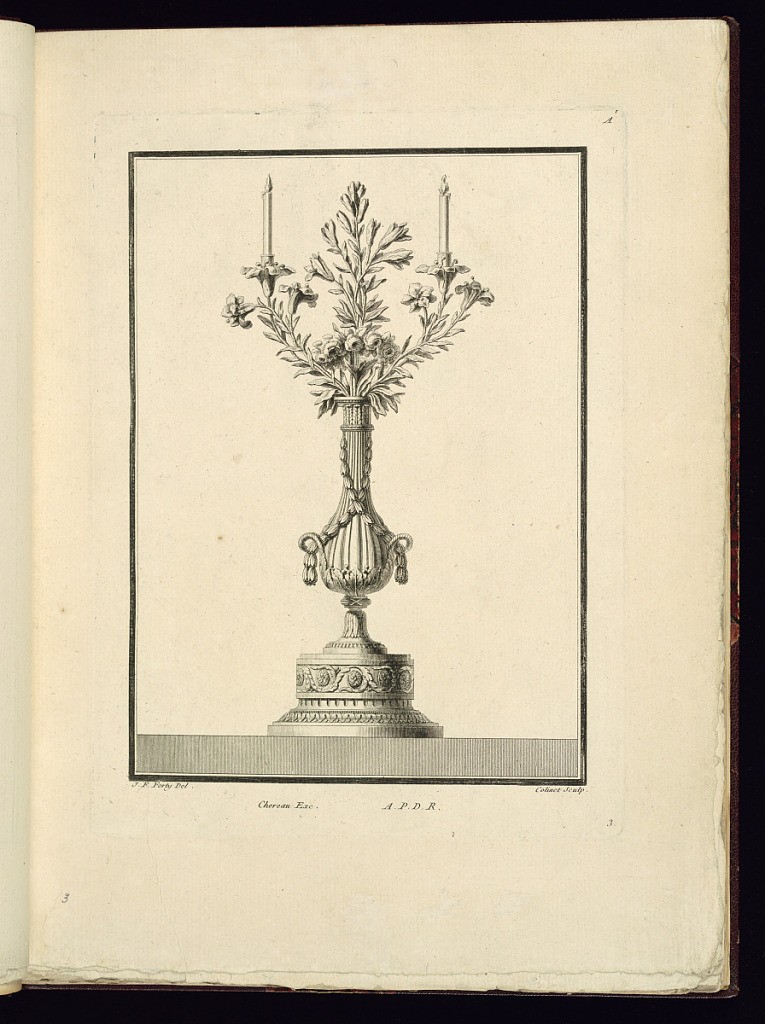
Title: Girandole (Candelabra) Design
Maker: Jean François Forty, active 1775 – 1790
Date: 1775–94
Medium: Etching on paper
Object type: Print
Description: Design for a two-light candelabra (griandoles) decorated with leaves, foliate branches, flowers, festoon of leaves, gadrooning, rosettes, fluting, and scrolling leaves (rinceaux). The plate is numbered and signed.